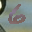
Label: 6